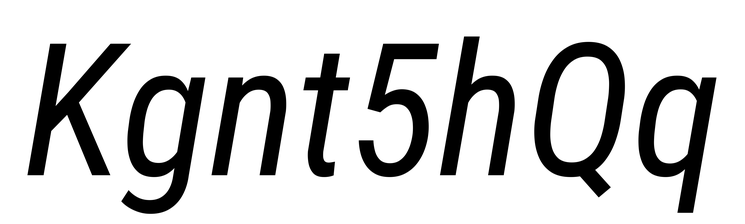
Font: Roboto-Italic_Condensed_Italic